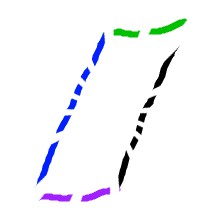
Shape: parallelogram